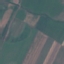
Land use / land cover: AnnualCrop